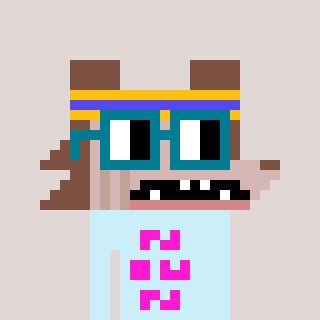
a pixel art character with square dark green glasses, a werewolf-shaped head and a cold-colored body on a warm background